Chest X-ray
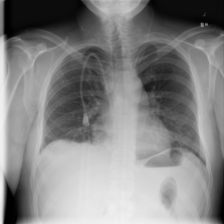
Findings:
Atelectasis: negative
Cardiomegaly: negative
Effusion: negative
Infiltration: negative
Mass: negative
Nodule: negative
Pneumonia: negative
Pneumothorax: negative
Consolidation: negative
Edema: negative
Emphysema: negative
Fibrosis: negative
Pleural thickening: negative
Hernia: negative